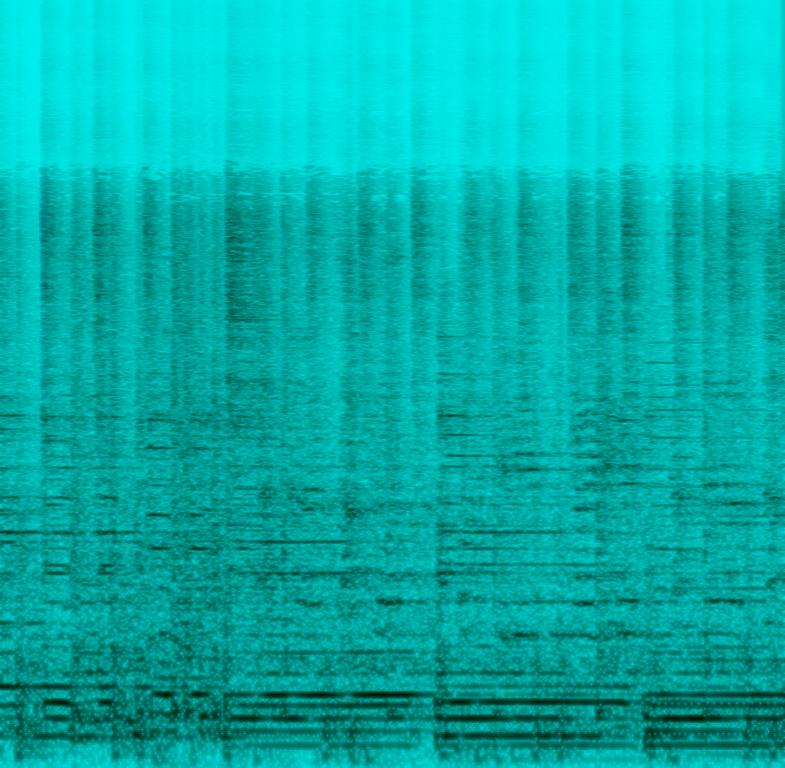
The low quality recording features a reverberant sound of boomy bass guitar, muffled drums, simple electric guitar chords and melodic male vocal singing over it. It sounds like it was recorded on a phone, since it is mono.